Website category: sports
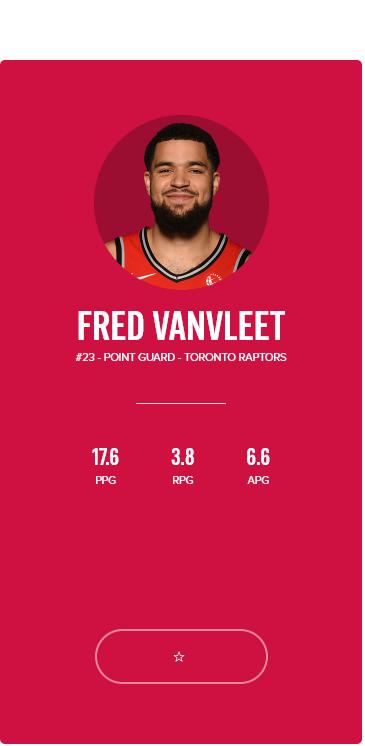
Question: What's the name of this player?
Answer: FRED VANVLEET

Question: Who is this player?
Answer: FRED VANVLEET

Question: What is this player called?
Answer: FRED VANVLEET

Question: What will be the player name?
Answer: FRED VANVLEET

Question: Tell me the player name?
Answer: FRED VANVLEET

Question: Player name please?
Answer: FRED VANVLEET

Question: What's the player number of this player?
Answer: #23

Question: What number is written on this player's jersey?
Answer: #23

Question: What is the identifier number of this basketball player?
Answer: #23

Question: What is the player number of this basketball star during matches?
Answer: #23

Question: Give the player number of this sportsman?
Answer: #23

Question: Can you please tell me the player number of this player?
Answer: #23

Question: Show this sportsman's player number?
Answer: #23

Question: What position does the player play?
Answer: POINT GUARD

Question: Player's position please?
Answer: POINT GUARD

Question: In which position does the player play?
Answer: POINT GUARD

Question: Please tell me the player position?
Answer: POINT GUARD

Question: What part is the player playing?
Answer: POINT GUARD

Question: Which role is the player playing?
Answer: POINT GUARD

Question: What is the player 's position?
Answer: POINT GUARD

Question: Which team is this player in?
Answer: TORONTO RAPTORS

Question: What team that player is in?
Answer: TORONTO RAPTORS

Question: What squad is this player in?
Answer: TORONTO RAPTORS

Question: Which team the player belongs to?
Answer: TORONTO RAPTORS

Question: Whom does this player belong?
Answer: TORONTO RAPTORS

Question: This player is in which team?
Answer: TORONTO RAPTORS

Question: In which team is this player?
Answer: TORONTO RAPTORS

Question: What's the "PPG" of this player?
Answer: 17.6

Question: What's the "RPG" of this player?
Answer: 3.8

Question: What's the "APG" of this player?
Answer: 6.6

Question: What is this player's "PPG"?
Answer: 17.6

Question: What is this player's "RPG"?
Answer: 3.8

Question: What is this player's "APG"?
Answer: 6.6

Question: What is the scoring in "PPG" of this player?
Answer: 17.6

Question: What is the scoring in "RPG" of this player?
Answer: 3.8

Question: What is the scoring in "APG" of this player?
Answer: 6.6

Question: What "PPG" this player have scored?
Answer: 17.6

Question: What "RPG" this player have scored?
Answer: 3.8

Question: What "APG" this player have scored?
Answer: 6.6

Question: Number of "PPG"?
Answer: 17.6

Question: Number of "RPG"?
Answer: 3.8

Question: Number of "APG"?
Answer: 6.6

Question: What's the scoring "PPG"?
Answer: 17.6

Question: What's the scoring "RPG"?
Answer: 3.8

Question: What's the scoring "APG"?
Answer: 6.6